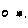
Label: moon